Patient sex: M
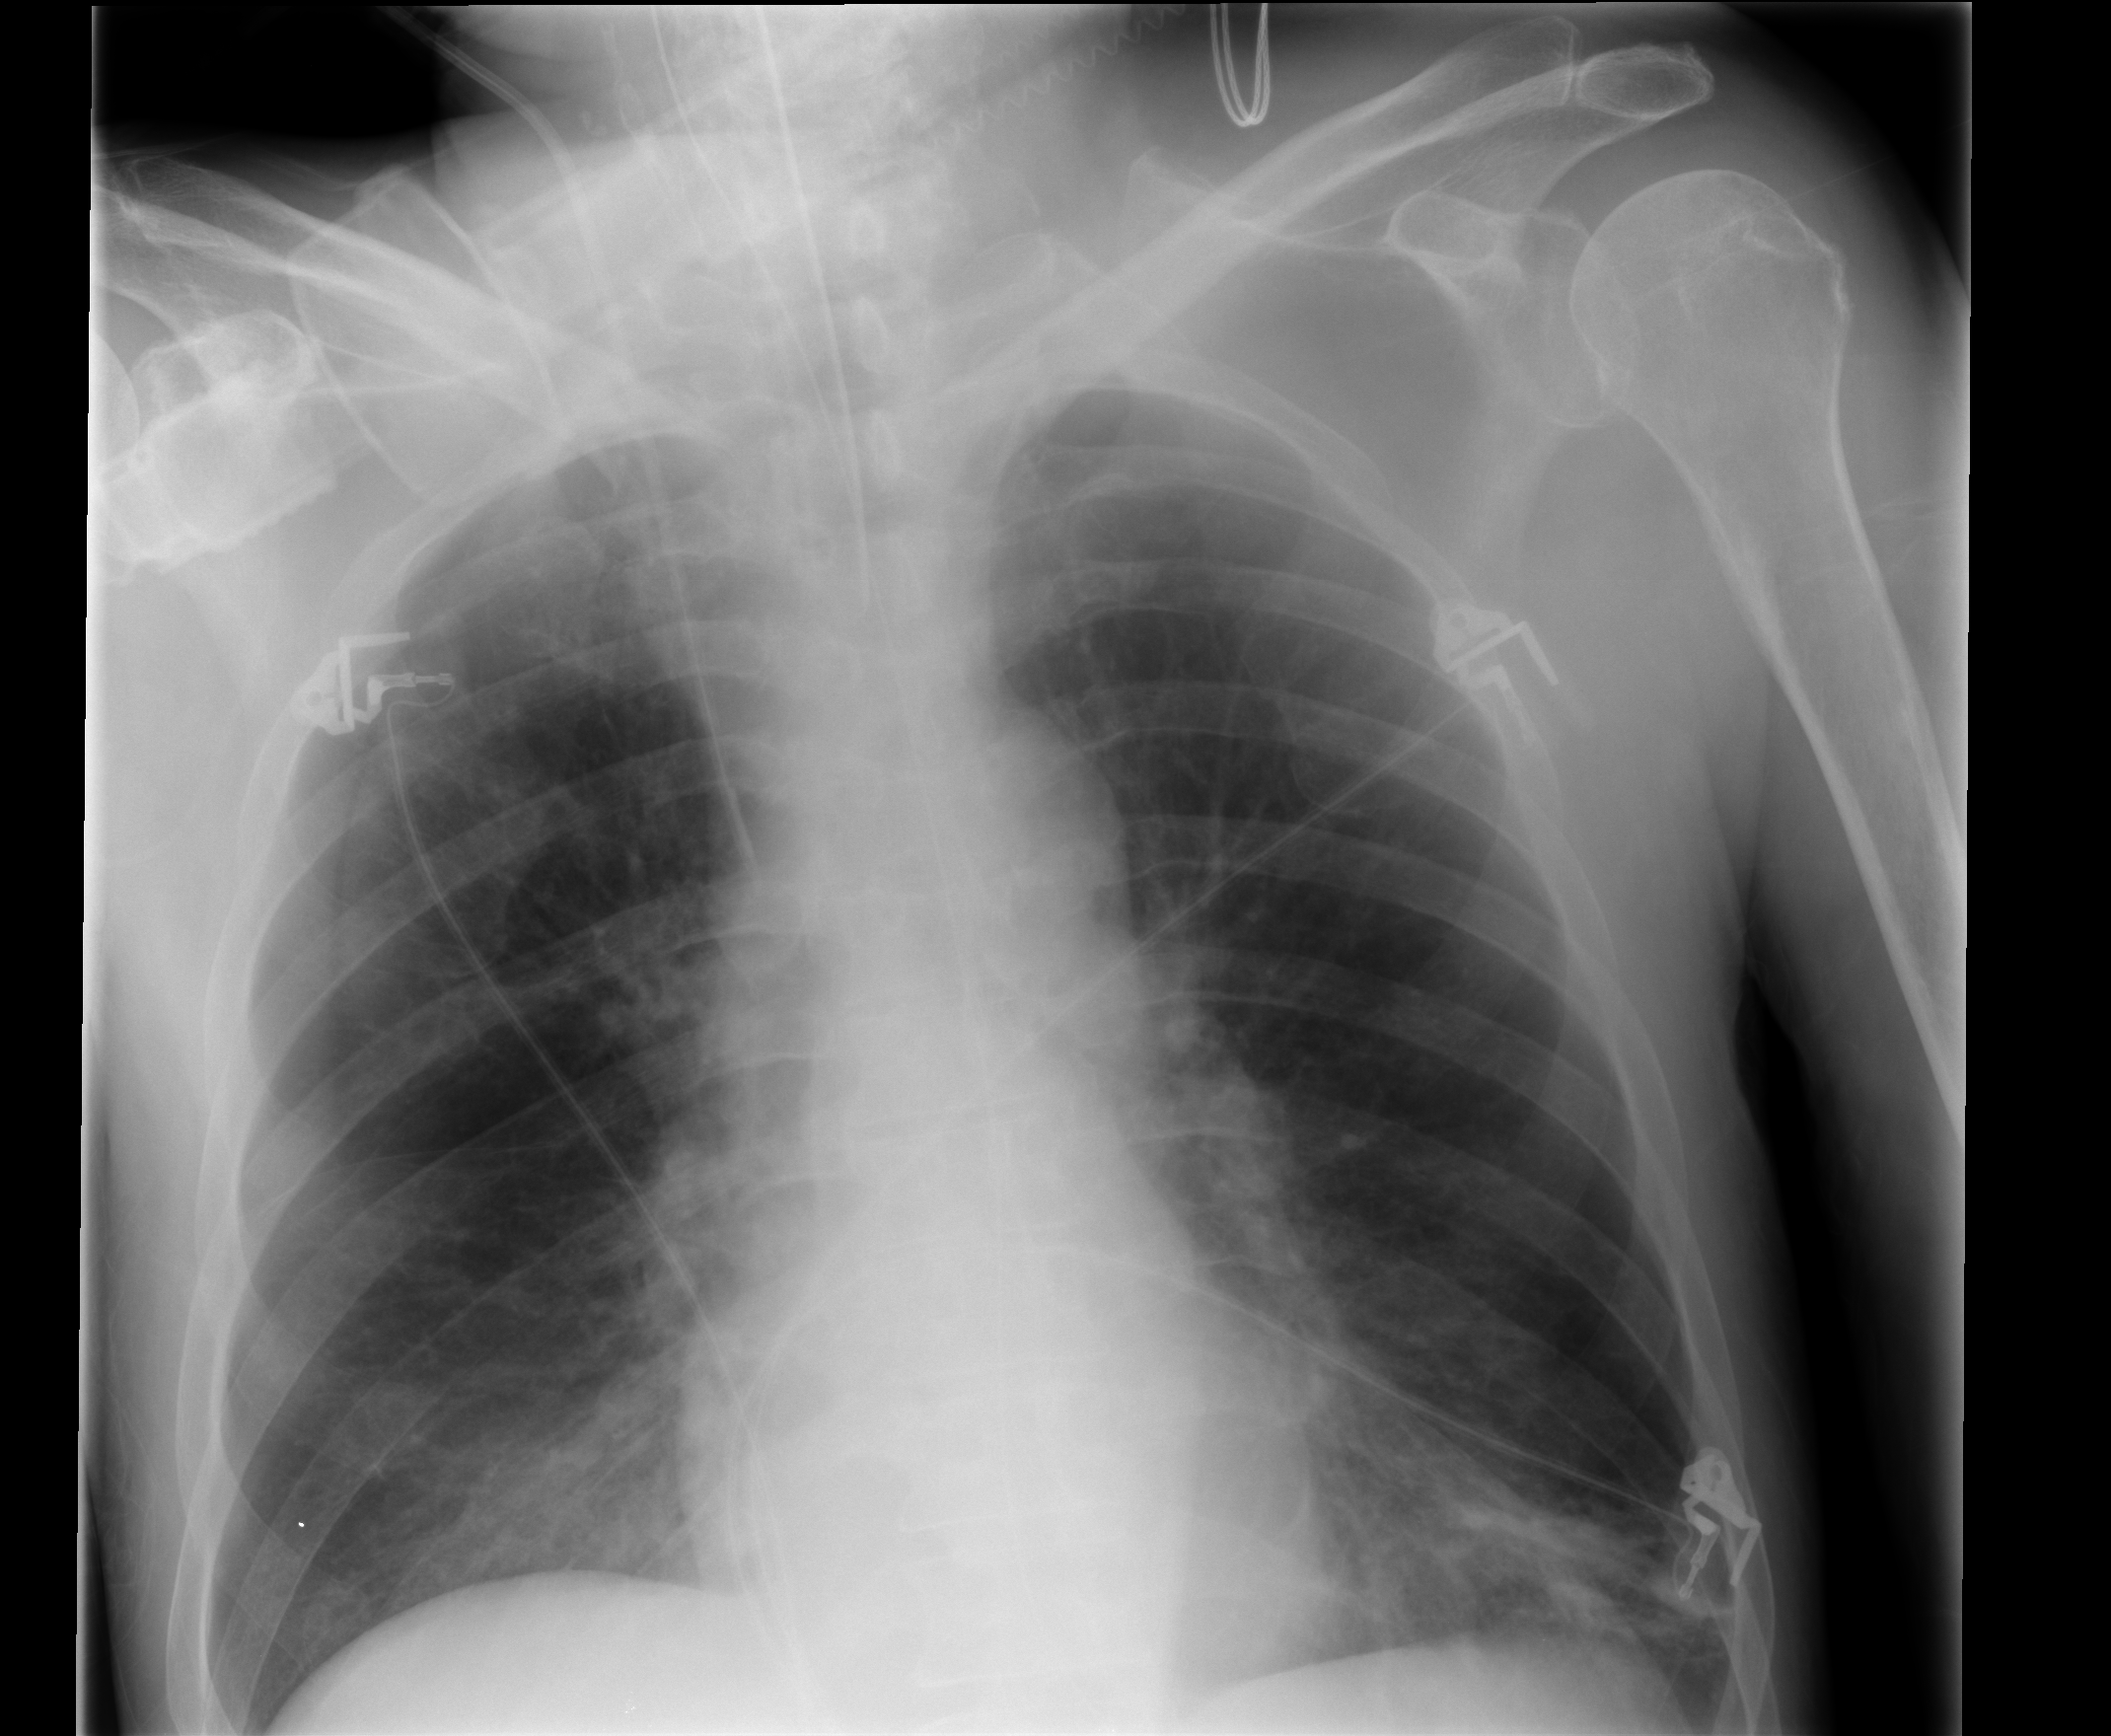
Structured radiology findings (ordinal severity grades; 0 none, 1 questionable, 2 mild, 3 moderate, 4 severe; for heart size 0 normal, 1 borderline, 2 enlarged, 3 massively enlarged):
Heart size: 0
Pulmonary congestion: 0
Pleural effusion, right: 0
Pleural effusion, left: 0
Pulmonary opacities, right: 0
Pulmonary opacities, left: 2
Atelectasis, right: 1
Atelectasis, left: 2